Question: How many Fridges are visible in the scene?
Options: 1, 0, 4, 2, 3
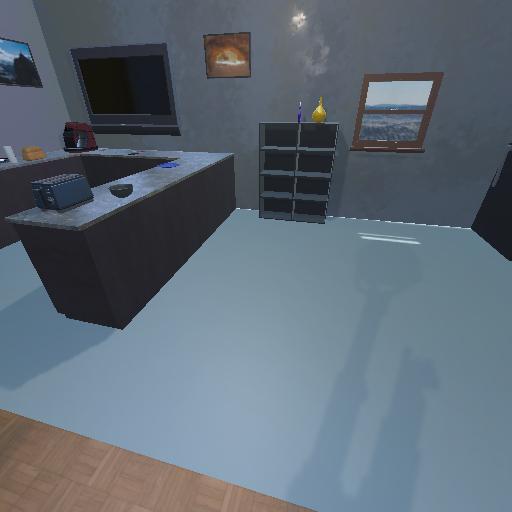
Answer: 1